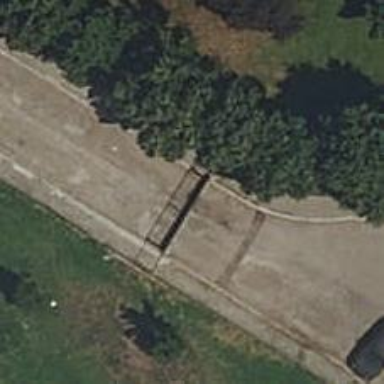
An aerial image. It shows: Entrance with barrier.